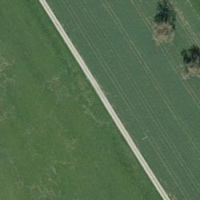
EUNIS habitat code: 52
Species observed at this site:
Veronica persica